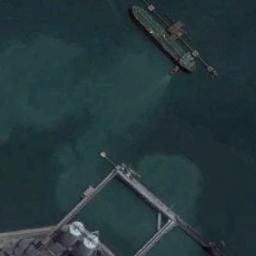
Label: ship